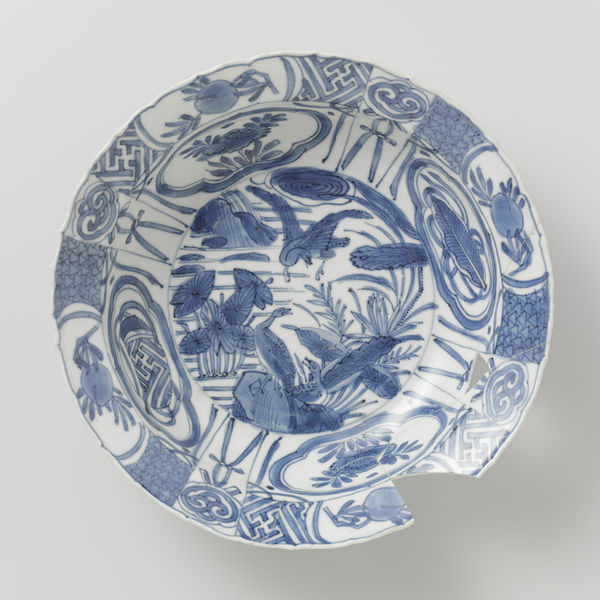
Titel: Diep bord uit V.O.C.-schip de 'Witte Leeuw'
Standort: Amsterdam
Institution: Rijksmuseum
Schlagwörter: blue, white, pot, flower, rock, lake, nature, water, plants, bird, birds, photo, floral, china, plate, porcelain, broken, asia, crack, bleu, damage, porcelaine